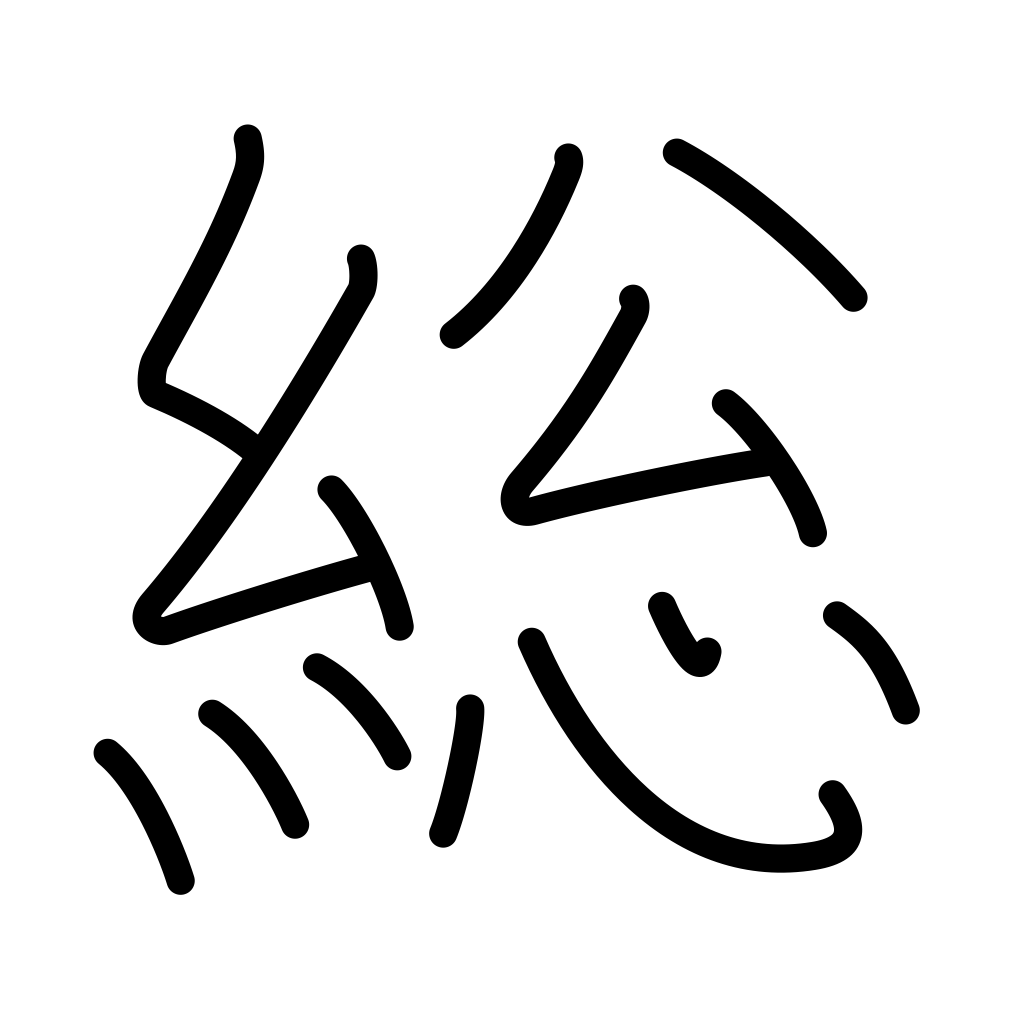
Meaning: general, whole, all, full, total